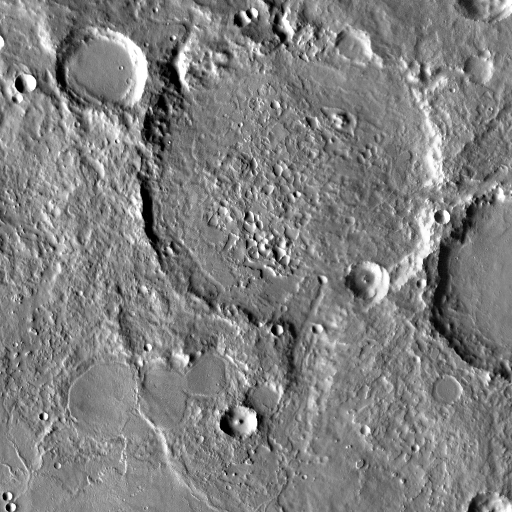
Crater classes present: Background, Other, Buried, Secondary